Field crop: maize
Growth stage: 2
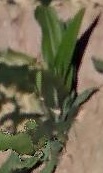
Species: maize